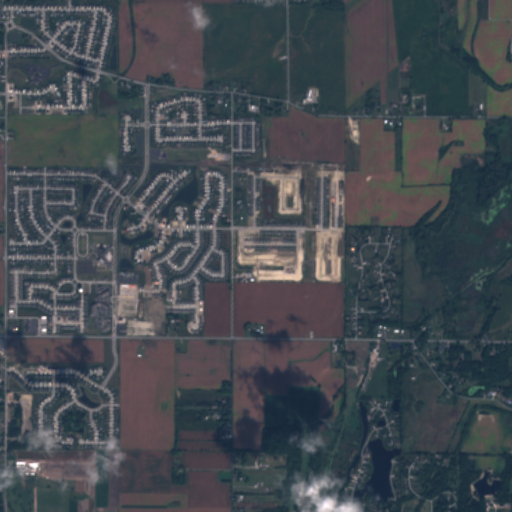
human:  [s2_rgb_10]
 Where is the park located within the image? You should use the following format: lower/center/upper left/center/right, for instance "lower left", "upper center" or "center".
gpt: The park is located in the right of the image.
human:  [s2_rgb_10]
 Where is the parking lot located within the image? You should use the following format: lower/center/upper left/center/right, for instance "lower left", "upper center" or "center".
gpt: The parking lot is located in the center left of the image.
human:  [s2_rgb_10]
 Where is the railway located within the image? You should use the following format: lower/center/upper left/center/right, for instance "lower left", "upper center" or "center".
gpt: The railway is located in the lower left of the image.
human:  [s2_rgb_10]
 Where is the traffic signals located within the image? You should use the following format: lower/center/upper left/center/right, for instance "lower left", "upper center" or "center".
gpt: The traffic signals is located in the center left of the image.
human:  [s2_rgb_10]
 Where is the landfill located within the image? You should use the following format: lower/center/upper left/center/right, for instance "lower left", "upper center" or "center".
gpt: There is no landfill in the image.